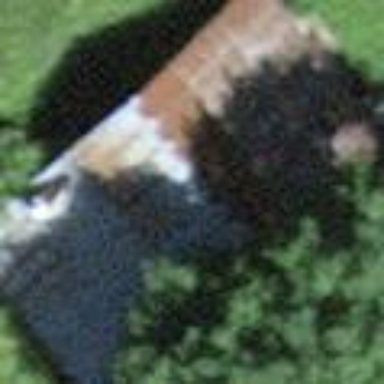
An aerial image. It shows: Rural barn.